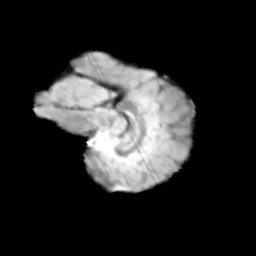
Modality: T2w
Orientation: sagittal
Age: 12
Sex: male
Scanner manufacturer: siemens
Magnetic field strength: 3 T
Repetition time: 3.8 s
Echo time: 0.07 s